Field crop: maize
Growth stage: 1
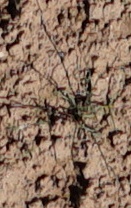
Species: lolium